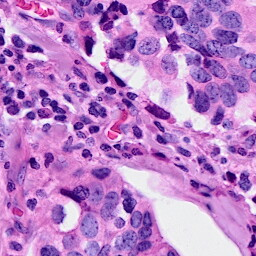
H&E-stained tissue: Breast